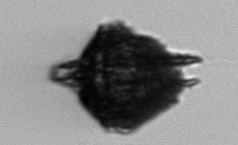
Label: Gonyaulax